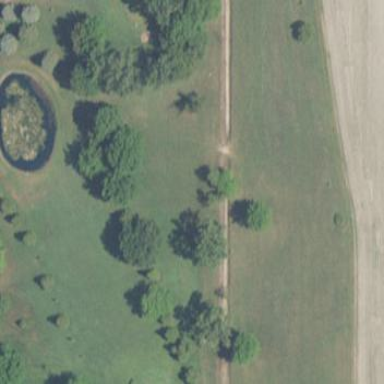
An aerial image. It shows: Rough area on grassy golf course.